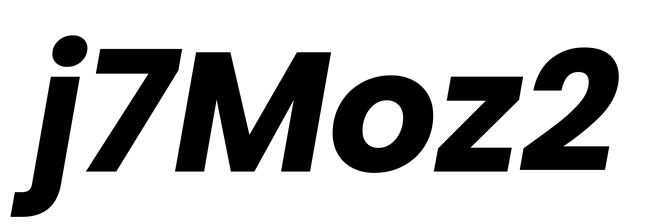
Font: Poppins-BoldItalic